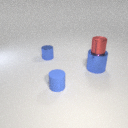
small blue rubber cylinder in front of small blue metal cylinder